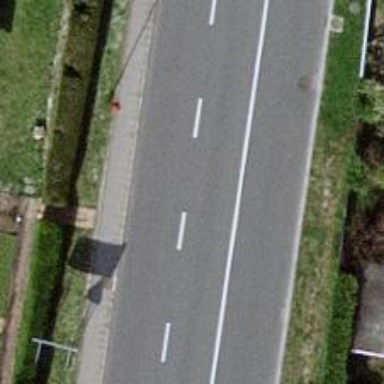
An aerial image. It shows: Tertiary road with asphalt surface.